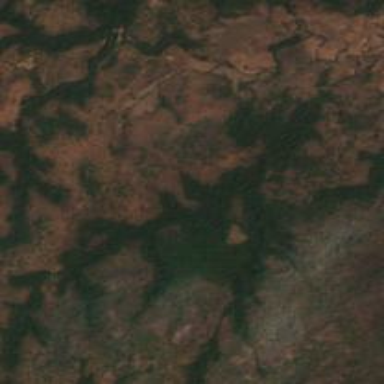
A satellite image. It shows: Forest area.